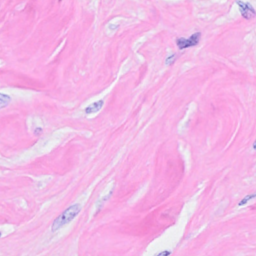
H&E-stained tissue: Breast